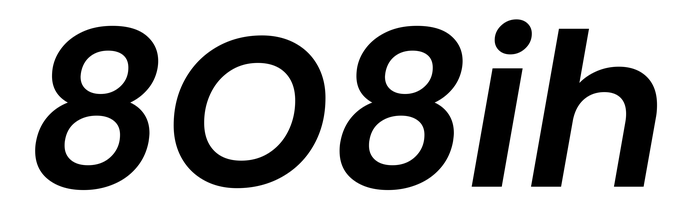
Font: Poppins-SemiBoldItalic